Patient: sex M, age 73
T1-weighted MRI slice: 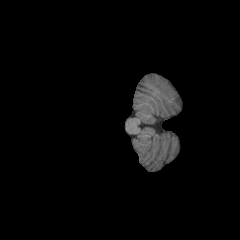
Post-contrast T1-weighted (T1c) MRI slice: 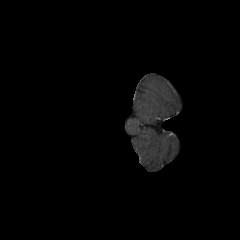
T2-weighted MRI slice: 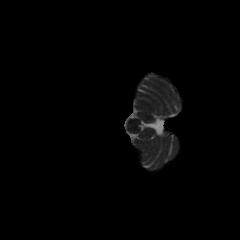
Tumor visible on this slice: no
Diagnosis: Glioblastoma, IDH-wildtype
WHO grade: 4